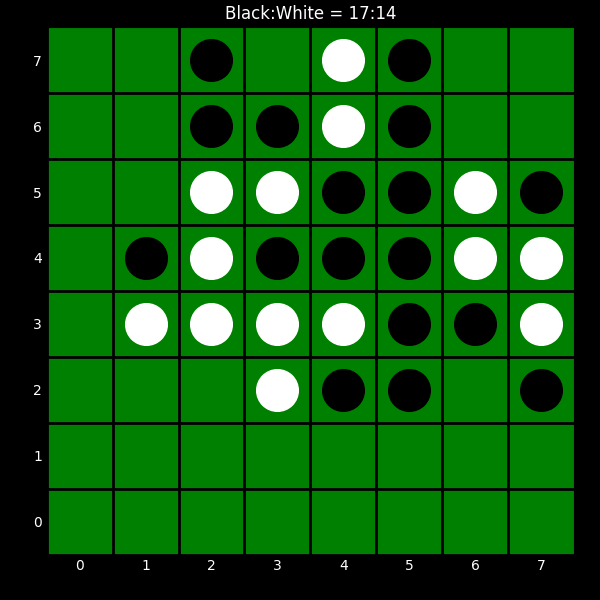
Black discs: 17
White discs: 14